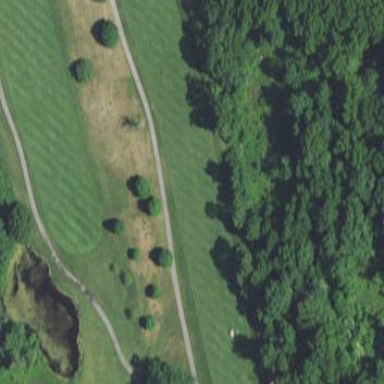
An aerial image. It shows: Grassy area designated as golf fairway.